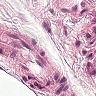
Metastatic tissue present: no